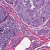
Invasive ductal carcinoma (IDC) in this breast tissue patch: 0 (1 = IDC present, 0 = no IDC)